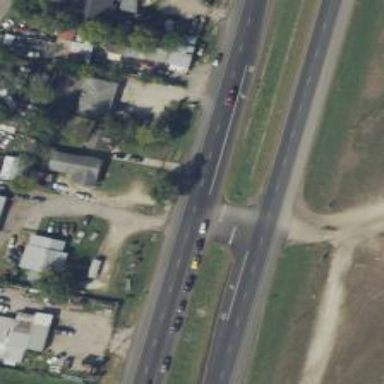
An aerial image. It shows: Trunk link highway.